Question: '''
ul {
float: left;
width: 100%;
padding: 0;
margin: 0;
list-style-type: none;
}
a {
float: left;
width: 6em;
text-decoration: none;
color: white;
background-color: purple;
padding: 0.2em 0.6em;
margin: 0em 2em;
border-right: 1px solid white;
}
a:hover {
background-color: fuchsia;
}
li {
display: inline;
}
'''
'''
<ul>
<li><a href="#">Link one</a></li>
<li><a href="#">Link two</a></li>
<li><a href="#">Link three</a></li>
<li><a href="#">Link four</a></li>
</ul>
'''
I am wondering if there is a way to accomplish what I have in that picture, with code.
Not the borders or text but the lines in between the menu items.
I have tried a few ways including making a div but I can't seem to get the styling right.
If anybody has a solution they've used before I would love to hear it.
Thank you in advance for any help.

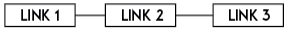
Answer: You could use ':after' :pseudo-element to add the line. To filter out the last 'div' you could use '#container .box:not(:last-child)' selector, which will select all '.box'es but the last one.
'''
.box {
position: relative;
width: 50px;
text-align: center;
display: inline-block;
border: 2px solid black;
padding: 2px 5px 2px 5px;
}
#container .box:not(:last-child) {
margin-right: 25px;
}
#container .box:not(:last-child):after {
position: absolute;
content: '';
right: -50%;
top: 0%;
width: 50%;
height: 50%;
border-bottom: 2px solid black;
}
'''
'''
<div id="container">
<div class="box">Link 1</div>
<div class="box">Link 2</div>
<div class="box">Link 3</div>
</div>
'''